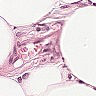
Metastatic tissue present: no